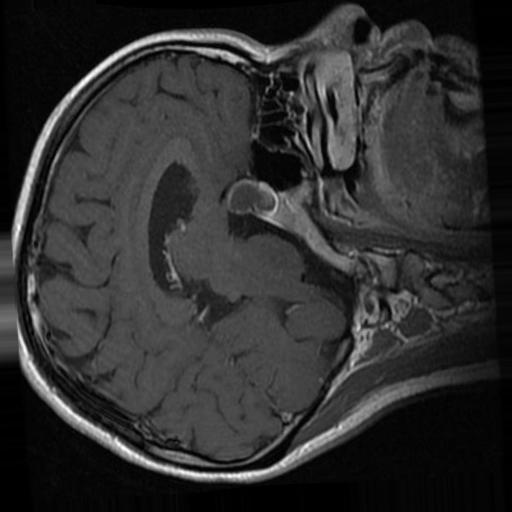
Label: brain_tumor